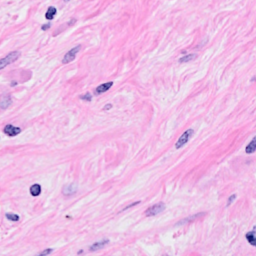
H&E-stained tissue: Breast